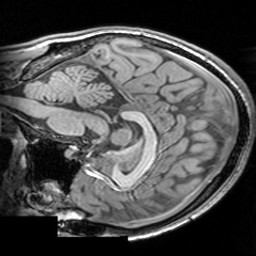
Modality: T1w
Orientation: sagittal
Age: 21
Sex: female
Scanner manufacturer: siemens
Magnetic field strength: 3 T
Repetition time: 1.63 s
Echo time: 0.00311 s